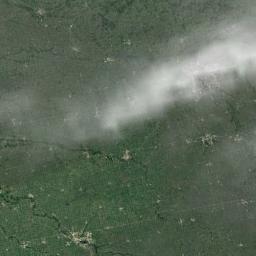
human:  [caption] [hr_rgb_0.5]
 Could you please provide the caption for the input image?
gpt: White clouds on green earth .

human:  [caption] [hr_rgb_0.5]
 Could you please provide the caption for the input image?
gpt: The white cloud is above green land .

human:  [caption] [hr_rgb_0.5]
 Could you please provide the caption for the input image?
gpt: The stratus clouds are located above the green farmland and some rivers go through the farmland .

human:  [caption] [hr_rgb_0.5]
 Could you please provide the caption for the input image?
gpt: A thin cloud floats on the azure sea .

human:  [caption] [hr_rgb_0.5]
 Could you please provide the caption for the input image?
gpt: One slice of sparse white cloud over a green land .